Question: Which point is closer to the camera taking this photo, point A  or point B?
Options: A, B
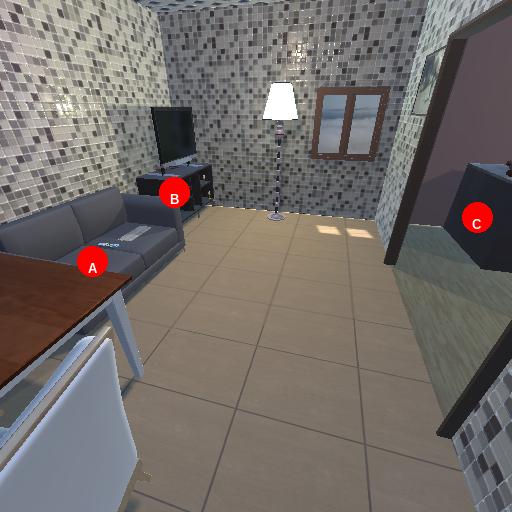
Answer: A